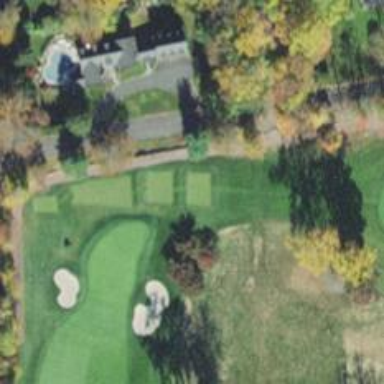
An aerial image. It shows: Path used for both walking and golf.